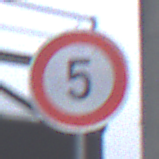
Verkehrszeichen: Geschwindigkeit5
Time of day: MorningAfternoon
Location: Outdoor (Suburban)
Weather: Overcast
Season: NotSpecified
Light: Natural